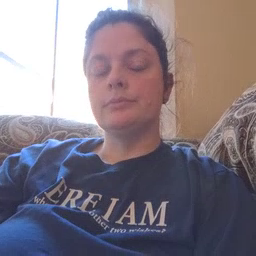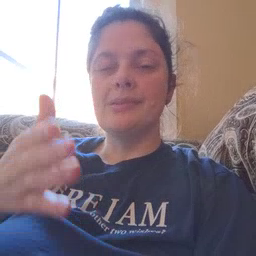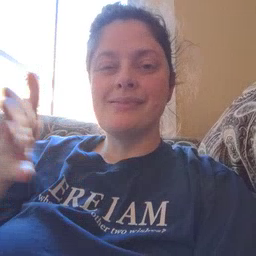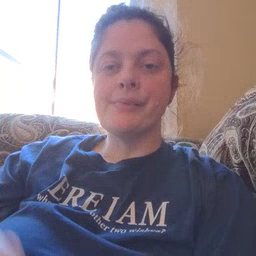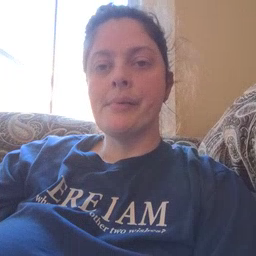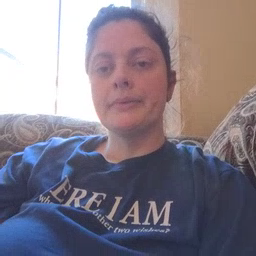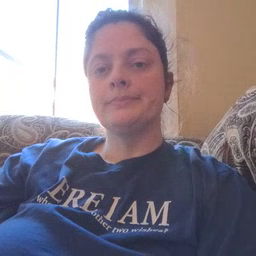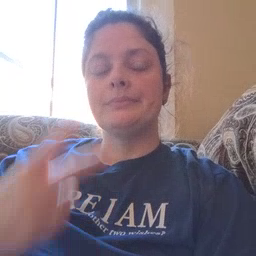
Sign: beside